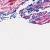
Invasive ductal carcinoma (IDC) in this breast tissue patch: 0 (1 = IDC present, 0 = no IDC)